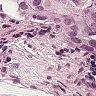
Metastatic tissue present: yes